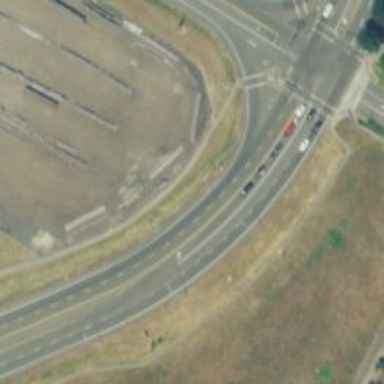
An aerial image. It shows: Asphalt road with primary link designation.